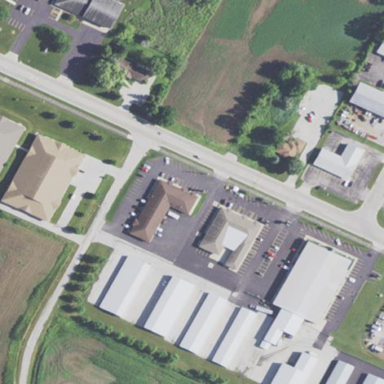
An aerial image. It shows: Commercial area.